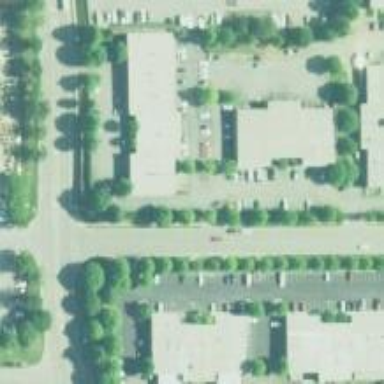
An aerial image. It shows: Parking area with asphalt surface.